Question: I have a class StockVolume it has a property Points, which is of type 'ObservableCollection<Point>'.
'''
public class StockVolume
{
public ...
public ObservableCollection<Point> Points {get; set;}
public ...
}
'''
Point further has 3 properties of date, int, decimal
'''
public class Point
{
public DateTime Date {get; set;}
public int Pte {get; set;}
public decimal Volume {get; set;}
}
'''
I have another class StockAcceptance with a few properties,
'''
public class StockAcceptance
{
public DateTime Date {get; set;}
public int PTE {get; set;}
public decimal BidVolume {get; set;}
public decimal OfferVolume {get; set;}
}
'''
The result needs to be loaded in the 'ObservableCollection<Point>'
- - - -

I have started writing a solution but am using way too many temperory variables and for, foreach loops. This should be possible to implement in a better fashion using Linq, any Linq experts out there willing to share some inputs?
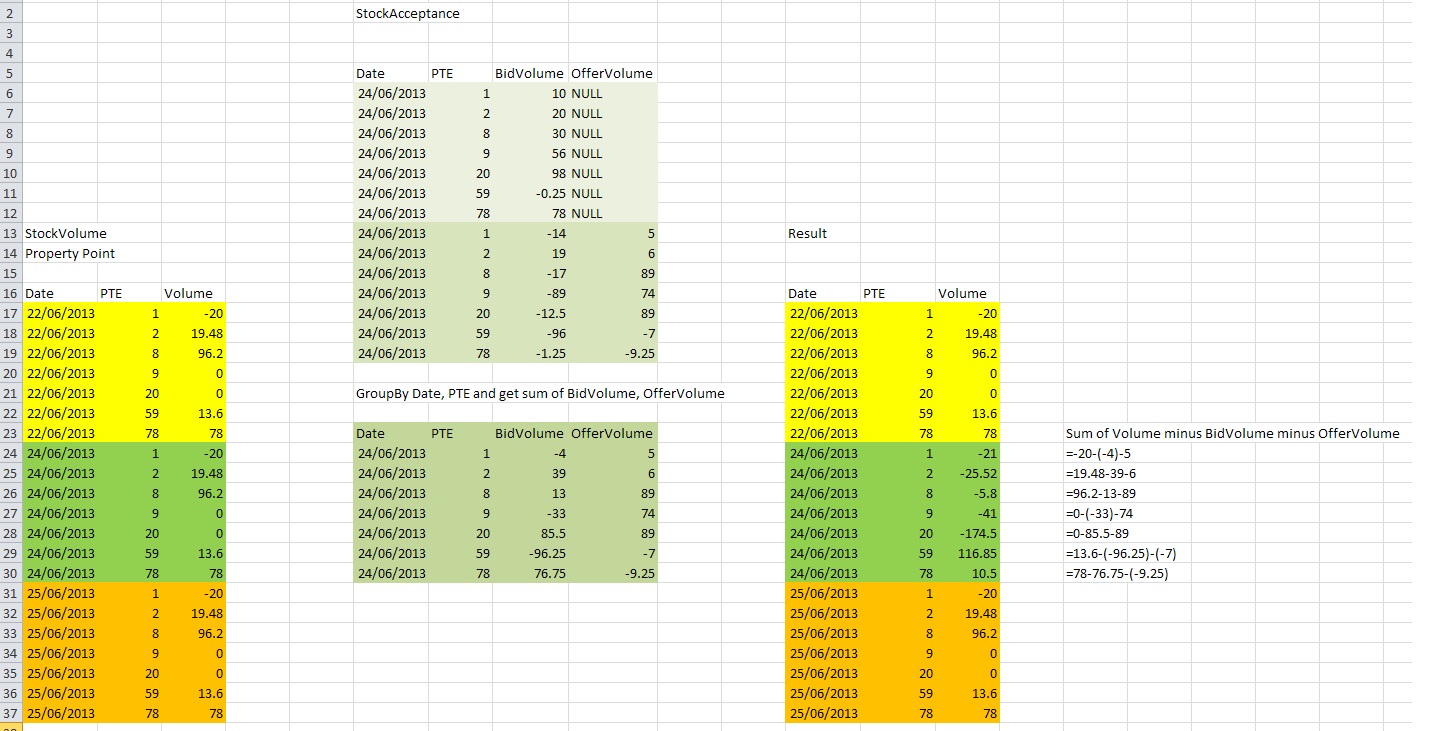
Answer: '''
//Group the stock acceptance by Date, PTE and sum the bidVolume and OfferVolume
var groupStock=listStock.GroupBy(s=>new {s.Date,s.PTE})
.Select(g=>new StockAcceptance
{
Date=g.Key.Date,
PTE=g.Key.PTE,
BidVolume=g.Sum(x=>x.BidVolume),
OfferVolume=g.Sum(x=>x.OfferVolume)
});
StockVolume sv;
//get result you want:
var result=from p in sv.Points
join s in groupStock
on new {Date=p.Date,PTE=p.Pte} equals new {Date=s.Date,PTE=s.PTE} into leftGroup
from s in leftGroup.DefaultIfEmpty()
select new Point
{
Date=p.Date,
Pte=p.Pte,
Volume=s==null?p.Volume:p.Volume-s.BidVolume-s.OfferVolume
};
//fill result into ObservableCollection<Point>
ObservableCollection<Point> pCollection=new ObservableCollection<Point>(result);
'''